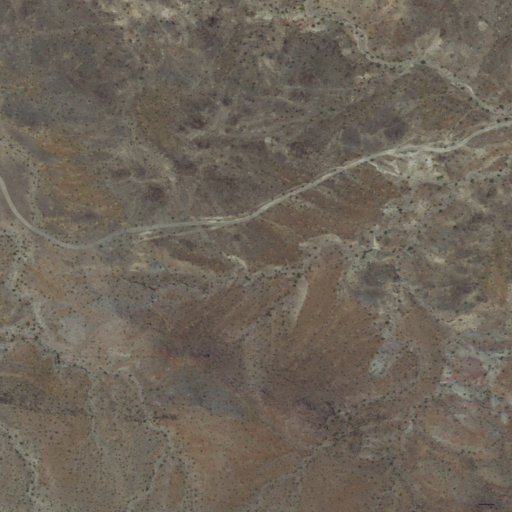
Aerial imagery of gap in California named Augustine Pass containing grassland and shrub